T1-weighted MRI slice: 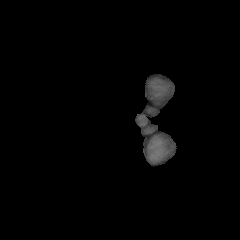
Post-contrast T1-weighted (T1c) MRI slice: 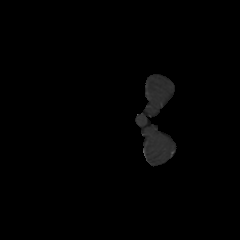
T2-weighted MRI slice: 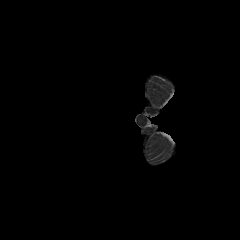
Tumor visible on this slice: no